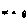
Label: fish